Field crop: maize
Growth stage: 1
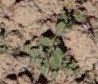
Species: convolvulus